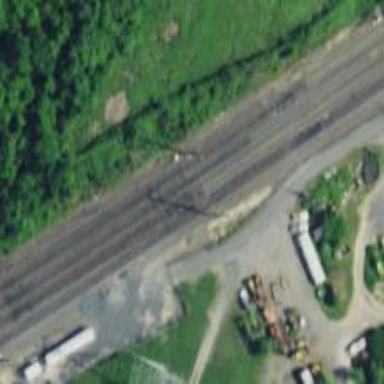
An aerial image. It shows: Railway track with contact line for electrification.